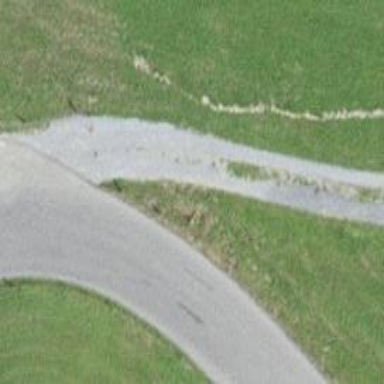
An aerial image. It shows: Pebblestone track with grade3 tracktype.